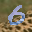
Label: 6